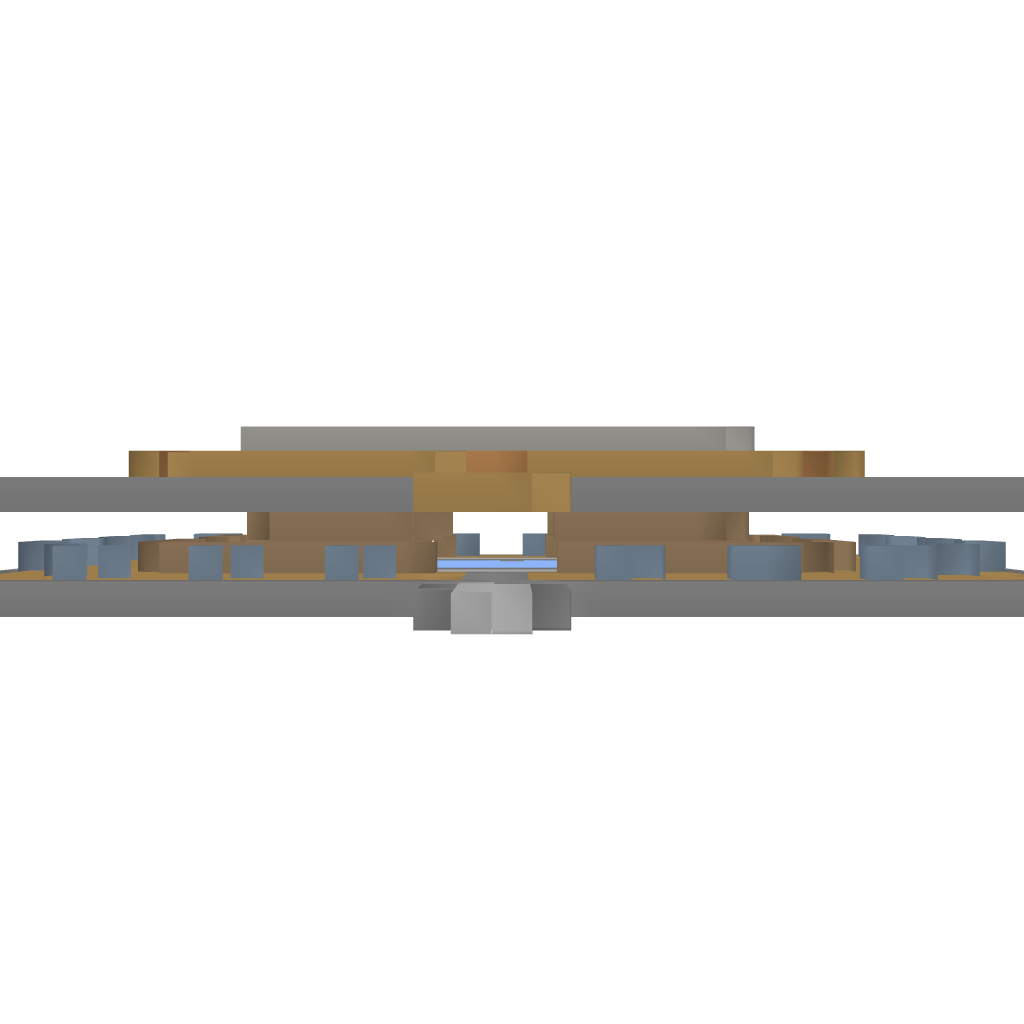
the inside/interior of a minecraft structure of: Ice Skating Rink